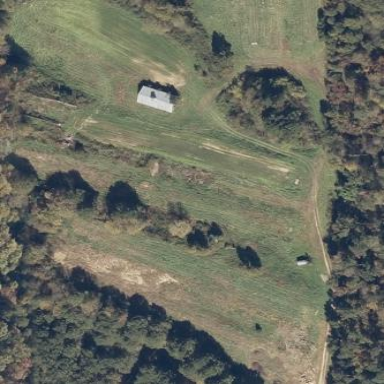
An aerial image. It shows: Farm auxiliary building.